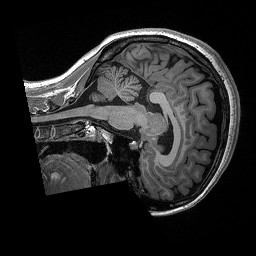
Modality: T1w
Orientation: sagittal
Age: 18
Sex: female